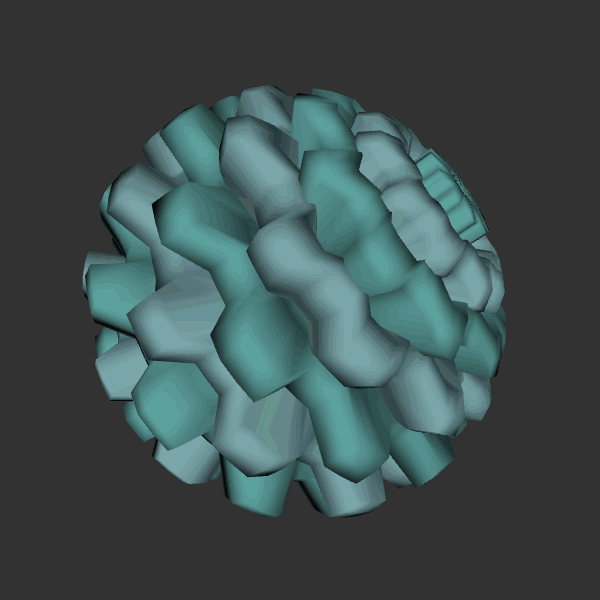
Background: dark